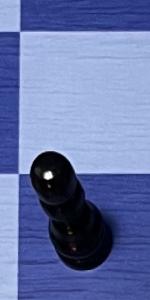
Label: Pawn_Black